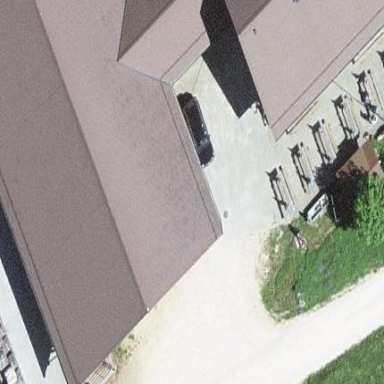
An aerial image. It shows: Cowshed building.